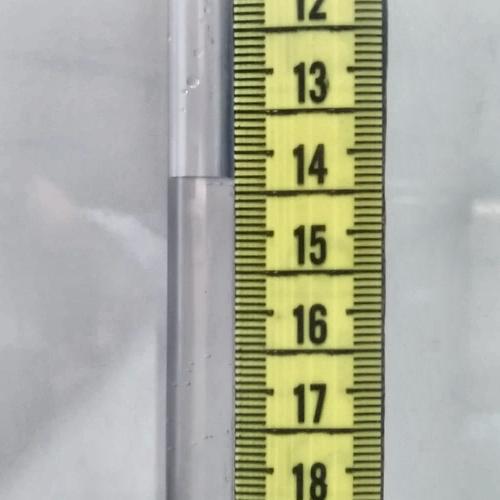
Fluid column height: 14.3 cm